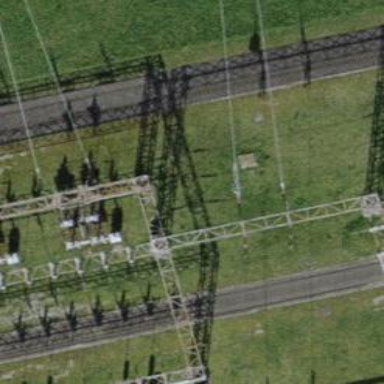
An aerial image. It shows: Power line is depicted.